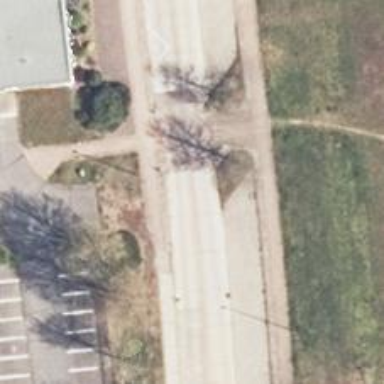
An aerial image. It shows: Tertiary road.